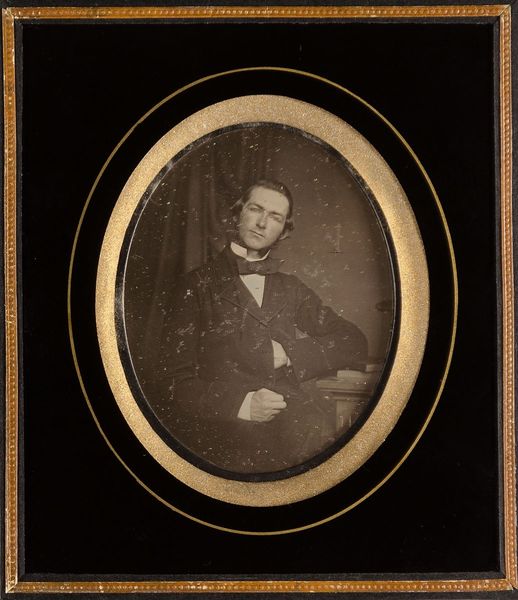
Titel: Herr Fr. Heinrich Schmidt
Künstler: Rudolph Turnau und Co.
Standort: Hamburg
Institution: Museum für Kunst und Gewerbe Hamburg
Schlagwörter: mann, portrait, figur, foto, fotografie, photographie, photo, lichtbild, daguerreotypie, bildwerke, angewandte und bildende kunst, hessische systematik, porträt, porträtfotografie, porträtphotographie, hüftbild